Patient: sex F, age 60
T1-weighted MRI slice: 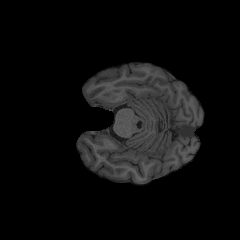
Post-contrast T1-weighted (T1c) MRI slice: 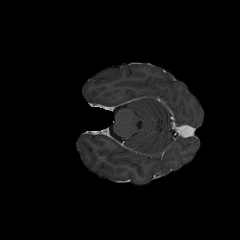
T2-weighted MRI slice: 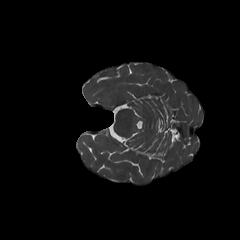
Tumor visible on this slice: no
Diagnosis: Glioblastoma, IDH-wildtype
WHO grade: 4